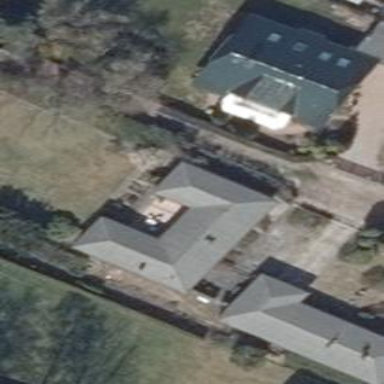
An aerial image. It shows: Building with hipped roof.